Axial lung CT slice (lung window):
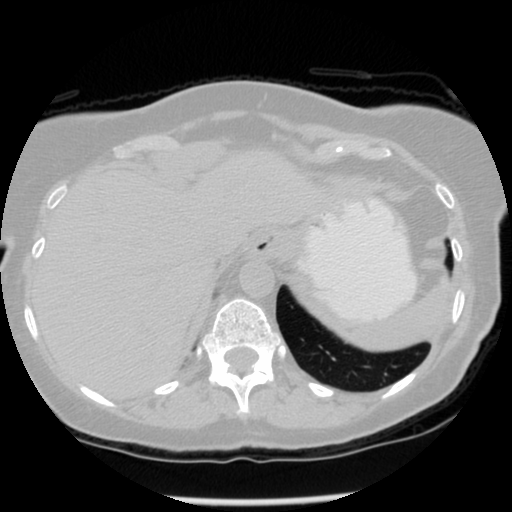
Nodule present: no